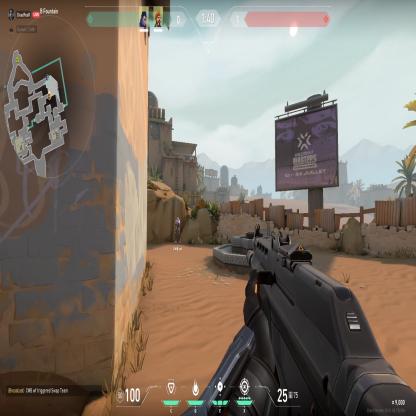
Label: teammate